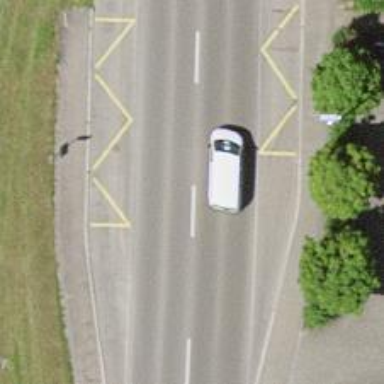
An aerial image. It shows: Bus stop with designated public transport stop position.